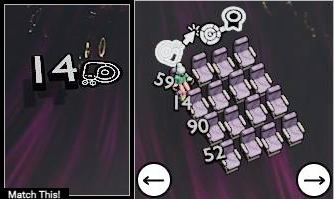
Task: seats
Answer: no